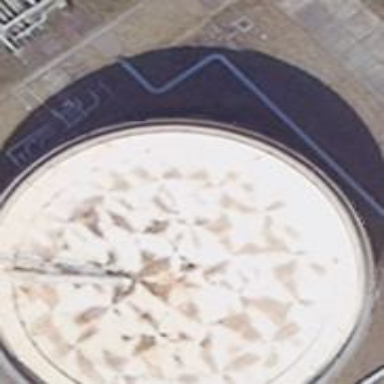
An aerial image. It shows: Storage tank which is man-made.